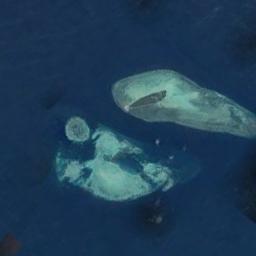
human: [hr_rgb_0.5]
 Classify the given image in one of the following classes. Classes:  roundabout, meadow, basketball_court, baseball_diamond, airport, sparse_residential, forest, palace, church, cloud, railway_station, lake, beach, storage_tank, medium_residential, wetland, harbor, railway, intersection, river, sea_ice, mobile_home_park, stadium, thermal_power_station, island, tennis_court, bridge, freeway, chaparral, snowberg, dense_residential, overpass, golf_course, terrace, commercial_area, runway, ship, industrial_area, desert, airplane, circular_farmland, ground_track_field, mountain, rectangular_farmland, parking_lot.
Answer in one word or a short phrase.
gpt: island